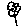
Label: flower